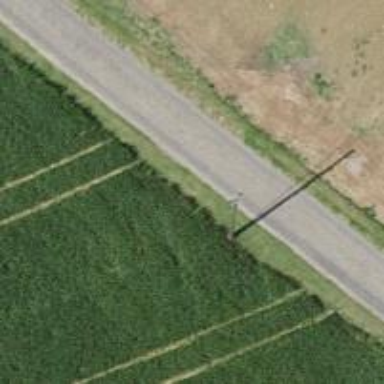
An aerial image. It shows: Power pole.